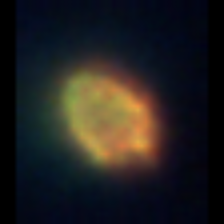
Taxon: Ciliates
Group: Other